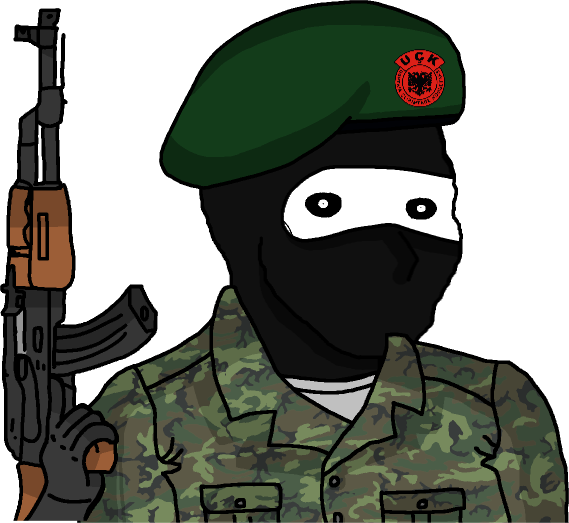
Label: 5_Oomer